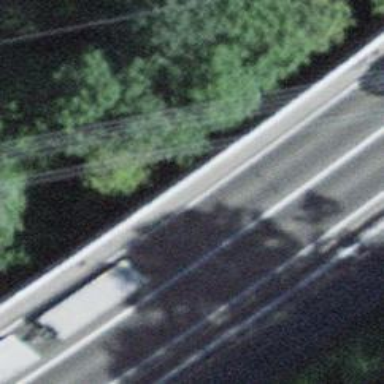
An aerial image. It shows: Asphalt trunk highway.